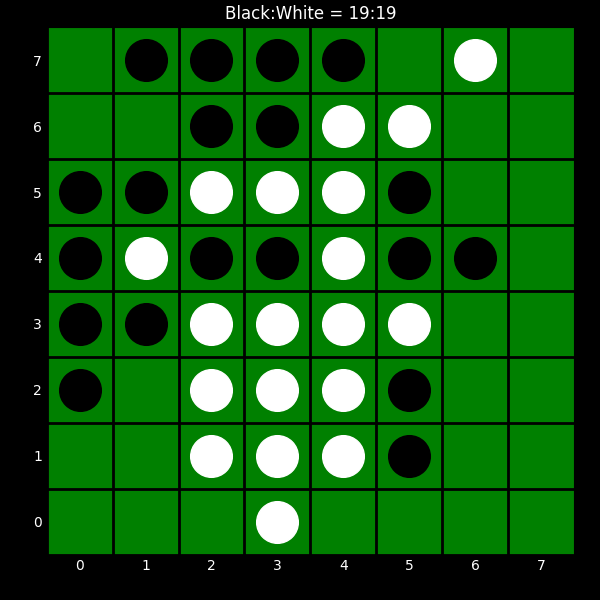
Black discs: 19
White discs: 19